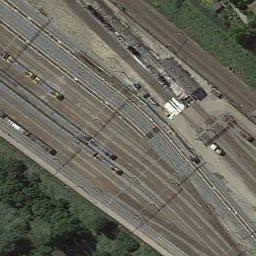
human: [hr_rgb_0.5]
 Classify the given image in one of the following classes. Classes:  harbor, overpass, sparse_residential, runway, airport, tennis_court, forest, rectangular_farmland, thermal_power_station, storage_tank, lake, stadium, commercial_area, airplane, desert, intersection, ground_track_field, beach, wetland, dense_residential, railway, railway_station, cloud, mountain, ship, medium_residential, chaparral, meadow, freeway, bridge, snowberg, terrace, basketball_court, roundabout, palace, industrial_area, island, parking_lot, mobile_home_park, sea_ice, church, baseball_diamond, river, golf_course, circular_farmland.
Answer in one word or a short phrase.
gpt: railway